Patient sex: M
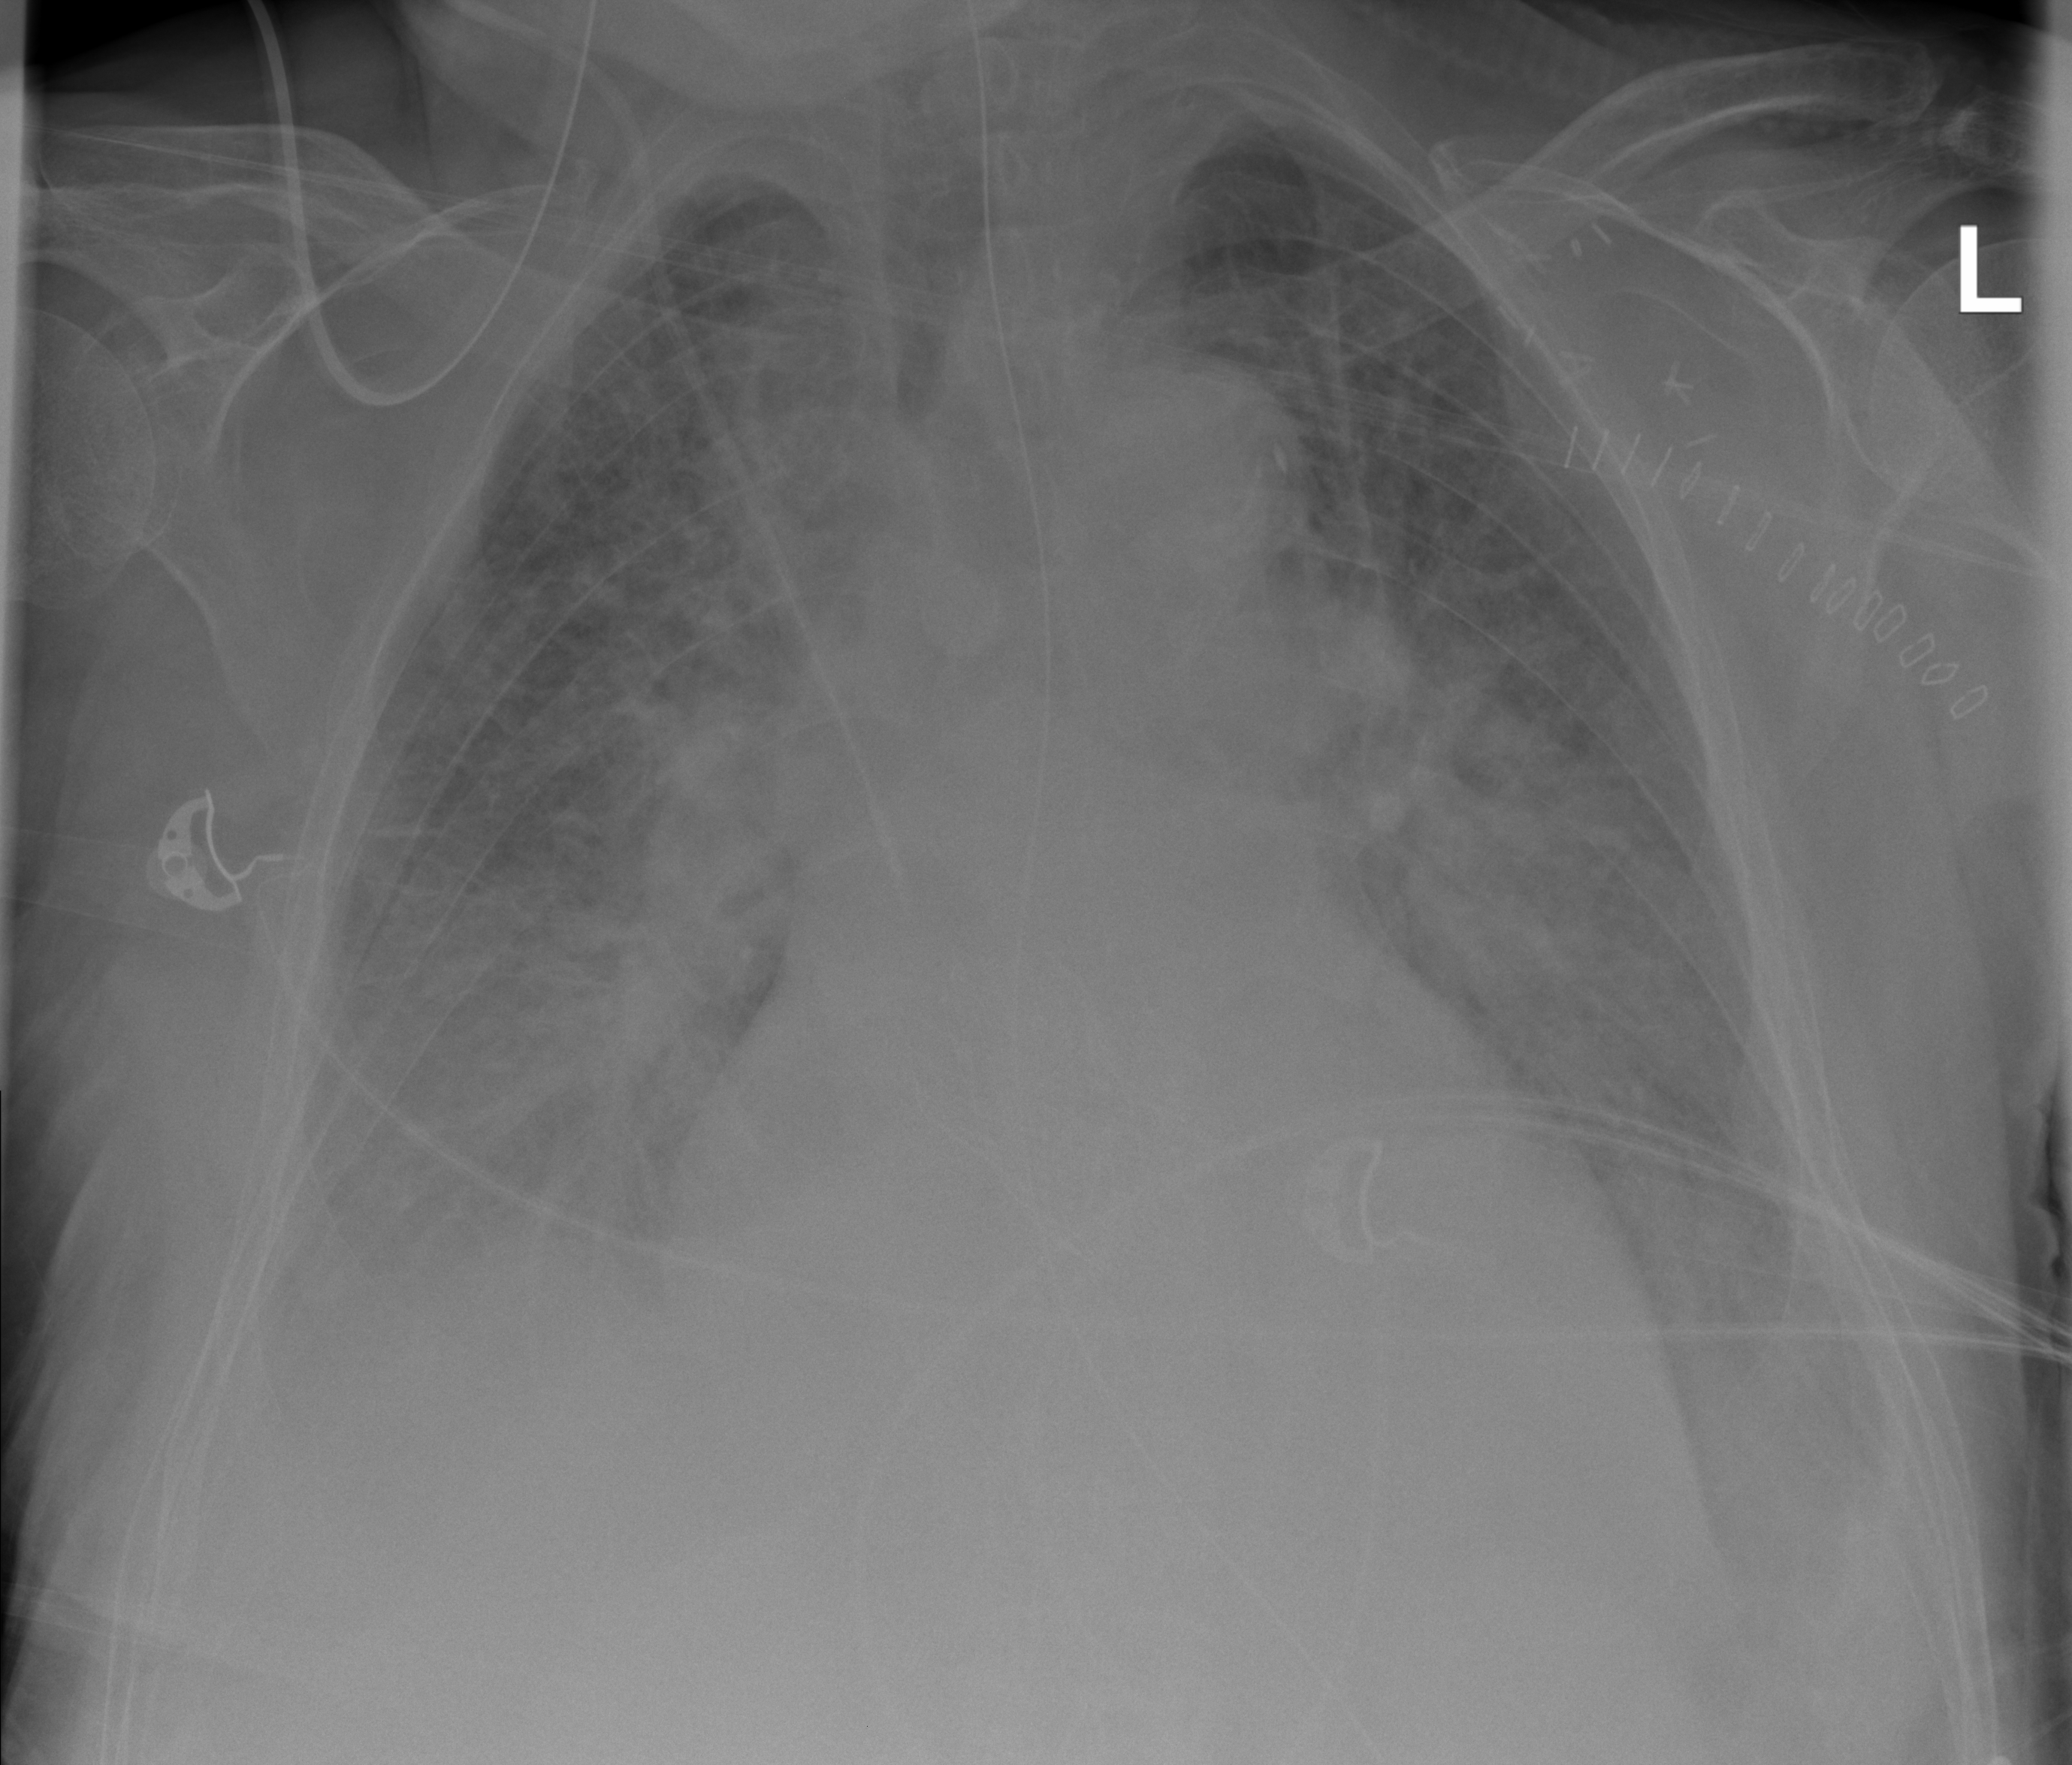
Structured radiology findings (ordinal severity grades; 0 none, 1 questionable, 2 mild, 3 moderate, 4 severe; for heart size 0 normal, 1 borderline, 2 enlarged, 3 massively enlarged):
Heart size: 2
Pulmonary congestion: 3
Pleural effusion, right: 2
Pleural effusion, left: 2
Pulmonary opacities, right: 2
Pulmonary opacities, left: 2
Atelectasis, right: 2
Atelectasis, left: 2